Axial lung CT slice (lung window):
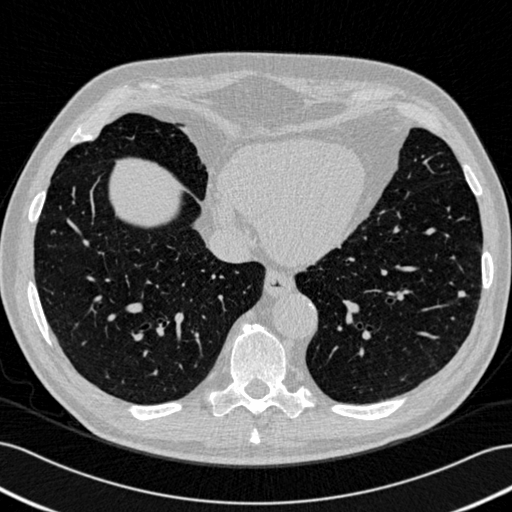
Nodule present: yes
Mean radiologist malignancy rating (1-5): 2.25